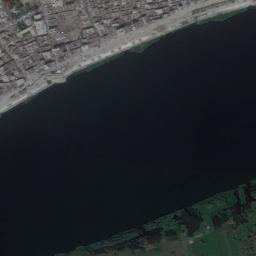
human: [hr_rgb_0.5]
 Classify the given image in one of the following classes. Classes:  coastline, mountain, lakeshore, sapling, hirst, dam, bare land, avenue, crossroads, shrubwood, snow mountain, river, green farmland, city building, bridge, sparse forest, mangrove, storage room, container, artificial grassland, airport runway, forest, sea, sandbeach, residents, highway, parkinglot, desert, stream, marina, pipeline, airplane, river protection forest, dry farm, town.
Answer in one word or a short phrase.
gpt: river